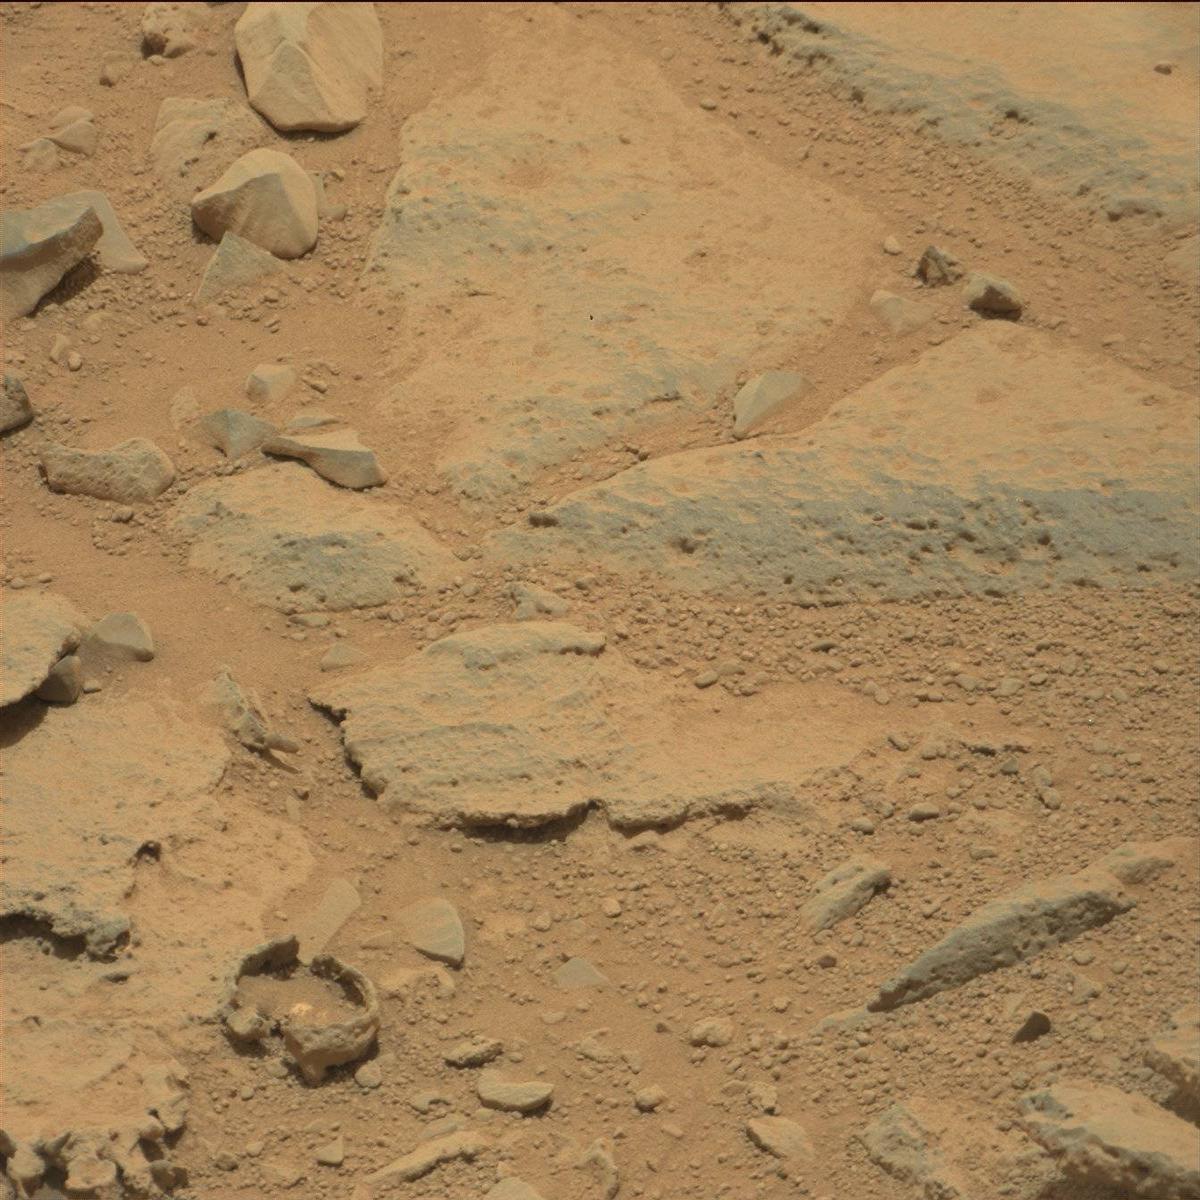
Terrain classes present: Bedrock, Rock, Sand / Soil